Question: I am making a basic OpenGl program which is my weekend project.
My Code Works Very Well but the problem is that the line drawn is not continuous[rather its dashed] and it may be because of the mapping of OS screen to OpenGL screen.
SO is there any way to make a continous line path or correct me If I am doing something wrong
'''
#include <iostream>
#include <glut.h>
#include <string.h>
#define WIDTH 600
#define HEIGHT 600
using namespace std;
double arr[5000][4];
int z=0;
int flag=0;
float radius=0.03;
int ptr=0;
int faltu_bit=1;
float color[3][3]={{1.0,1.0,1.0},{1.0,1.0,0.0},{0.0,1.0,0.0}};
void drawText(char *str,float x,float y,int id)
{
int i;
int len=strlen(str);
//glLoadIdentity();
glColor3f(color[id][0],color[id][1],color[id][2]);
glRasterPos2f(x,y);
for(i=0;i<len;i++)
glutBitmapCharacter(GLUT_BITMAP_TIMES_ROMAN_24,str[i]);
}
void init()
{
glClearColor( 0.0, 0.0, 0.0, 1.0);
glMatrixMode( GL_PROJECTION);
gluOrtho2D(0.0,WIDTH,0.0,HEIGHT);
memset(arr,0,5000);
glPointSize(20.0);
}
void resetAll()
{
memset(arr,0,5000);
z=0;
}
///OPENGL MAPPING///
float getOpenGLX(int x)
{
double ox = x/ (double)WIDTH*(WIDTH);
return ox;
}
float getOpenGLY(int y)
{
double oy = (1 - y/ (double) HEIGHT)*HEIGHT;
return oy;
}
void drawPoints()
{
glBegin( GL_POINTS );
glColor3f( 0.0,1.0,0.0 );
for ( int i = 0; i < z; i++ )
{
glVertex2f( arr[i][0],arr[i][1]);
}
glEnd();
}
void drawBall(float x,float y)
{
glBegin( GL_POINTS);
glColor3f( 1.0,1.0,0.0 );
glVertex2f(x,y);
glEnd();
}
void drawLines()
{
glBegin(GL_LINES);
glColor3f(1.0,0.0,0.0);
for(int i=0;i<z;i++)
{
glVertex2f(arr[i][0],arr[i][1]);
}
glEnd();
}
void addValue(int x,int y)
{
arr[z][0]=getOpenGLX(x);
arr[z++][1]=getOpenGLY(y);
}
void trackBall()
{
drawPoints();
}
void myDisplay()
{
glClear( GL_COLOR_BUFFER_BIT);
if(!flag)
{
drawLines();
if(!faltu_bit)
drawBall(arr[ptr][0],arr[ptr][1]);
}
if(faltu_bit)
{
drawText("Project by: Adil Ansar [10 CSS-32]",50.0,500.0,0);
drawText("Welcome",250.0,300.0,1);
drawText("Drag the Mouse Any Where in the Window to see the Path",10.0,200.0,2);
}
glutSwapBuffers();
glutPostRedisplay();
glFlush();
}
void myMouseStat(int button,int state,int x, int y)
{
if(button==GLUT_LEFT_BUTTON && state==GLUT_DOWN)
{
if(!flag)
{
if(faltu_bit)
{
faltu_bit=0;
}
resetAll();
flag=1;
}
}
else if(button==GLUT_LEFT_BUTTON && state==GLUT_UP)
{
if(flag)
{
ptr=0;
flag=0;
}
}
}
void myPressedMove(int x,int y)
{
if(flag)
{
addValue(x,y);
}
}
void myTimer(int t)
{
if(ptr!=z)
{
ptr++;
}
else
{
ptr=0;
}
glutTimerFunc(100,myTimer,0);
}
int main( int argc, char ** argv)
{
glutInit( &argc, argv);
glutInitDisplayMode( GLUT_DOUBLE| GLUT_RGB);
glutInitWindowPosition( 100, 100);
glutInitWindowSize(WIDTH,HEIGHT);
glutCreateWindow( "Testing");
init();
glutDisplayFunc(myDisplay);
glutMouseFunc(myMouseStat);
glutMotionFunc(myPressedMove);
glutTimerFunc(100,myTimer,0);
glutMainLoop();
return 0;
}
'''

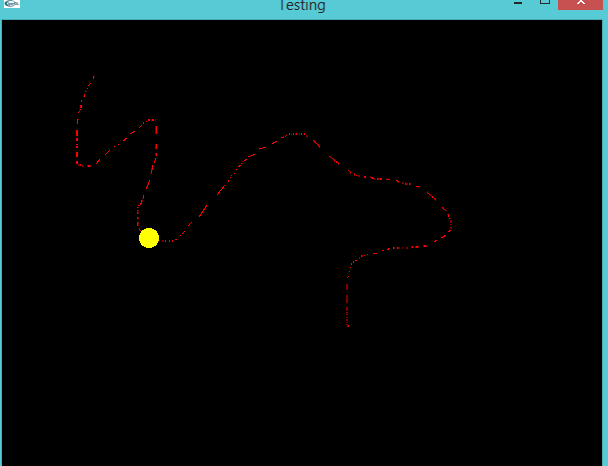
Answer: In this code
'''
void drawLines()
{
glBegin(GL_LINES);
glColor3f(1.0,0.0,0.0);
for(int i=0;i<z;i++)
{
glVertex2f(arr[i][0],arr[i][1]);
}
glEnd();
}
'''
'GL_LINES' is a drawing mode where two consecutive vertices make a line segment. Then the next two and so so. What you're drawing is a ; replacing 'GL_LINES' with 'GL_LINE_STRIP' will give you your expected result.
On a side note: You should abandon using immediate mode (glBegin, glVertex, glEnd). It's slow, it's cumbersome to work with and in the long term can become a major PITA. Use at least vertex arrays; they've been the recommended way of supplying geometry data for well over 15 years. Plus it makes your code much simpler. Your code above can be replaced with this:
'''
/* vertex data comes from an array */
glEnableClientState(GL_VERTEX_ARRAY);
/* we want to use a common color for all vertices */
glDisableClientState(GL_COLOR_ARRAY);
glColor3f(1.0, 0.0, 0.0);
/* where to get the data from */
glVertexPointer(2, GL_DOUBLE, sizeof(double)*4, arr);
/* draw the whole thing */
glDrawArrays(GL_LINE_STRIP, 0, z);
/* cleanup */
glDisableClientState(GL_VERTEX_ARRAY);
'''
As you can see it's shorter, more concise, easier to read and it avoids doing 'z+3' function calls, each of which taking some time to execute.
that OpenGL can digest that multidimensional array 'arr' is due to the fact, that statically allocated storage of multidimensional arrays is always contiguous. It would not work if you'd allocate an array of pointers to arrays (the naive way to allocate multidimensional arrays dynamically).